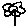
Label: flower